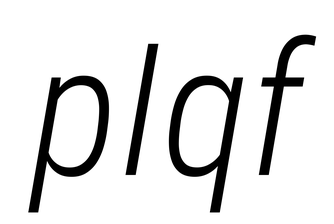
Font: Roboto-Italic_Condensed_Light_Italic